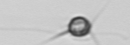
Label: Acanthoica_quattrospina